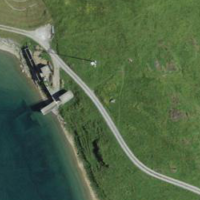
EUNIS habitat code: 23
Species observed at this site:
Vincetoxicum hirundinaria